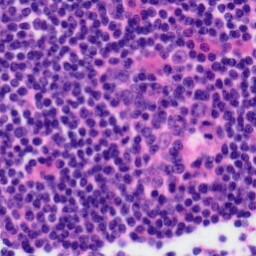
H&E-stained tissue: Tonsil